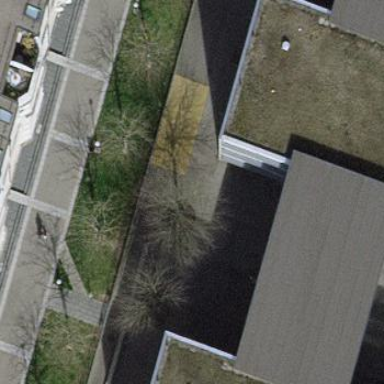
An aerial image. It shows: View of roof of building.